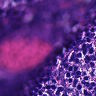
Metastatic tissue present: no